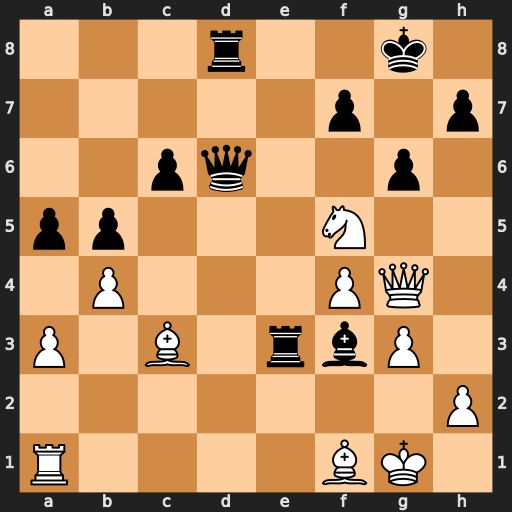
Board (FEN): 3r2k1/5p1p/2pq2p1/pp3N2/1P3PQ1/P1B1rbP1/7P/R4BK1
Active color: w
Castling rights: -
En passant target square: -
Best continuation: Qg5 Rxc3 Nxd6